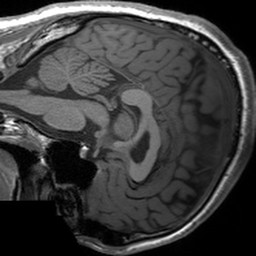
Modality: T1w
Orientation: sagittal
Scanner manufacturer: siemens
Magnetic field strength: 3 T
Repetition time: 1.54 s
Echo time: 0.00234 s